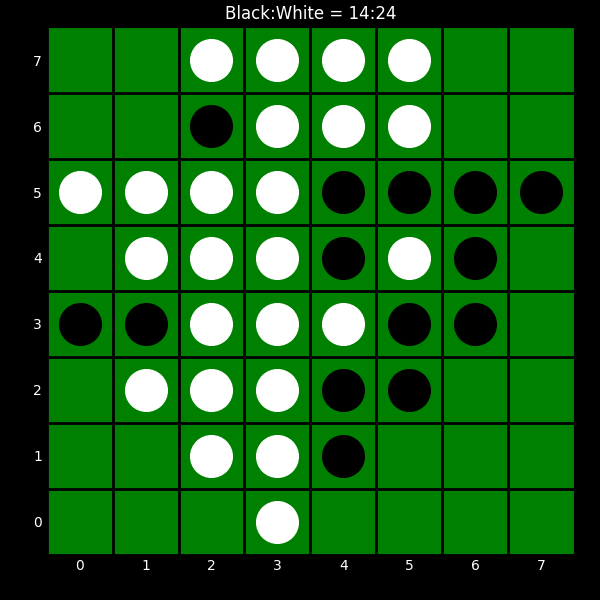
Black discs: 14
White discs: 24